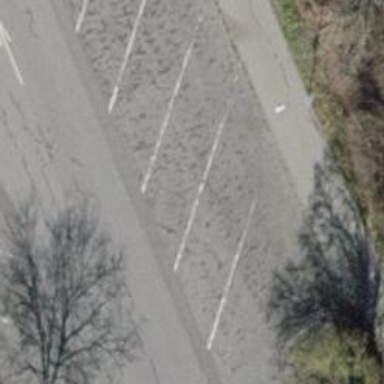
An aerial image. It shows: Bollard barrier.